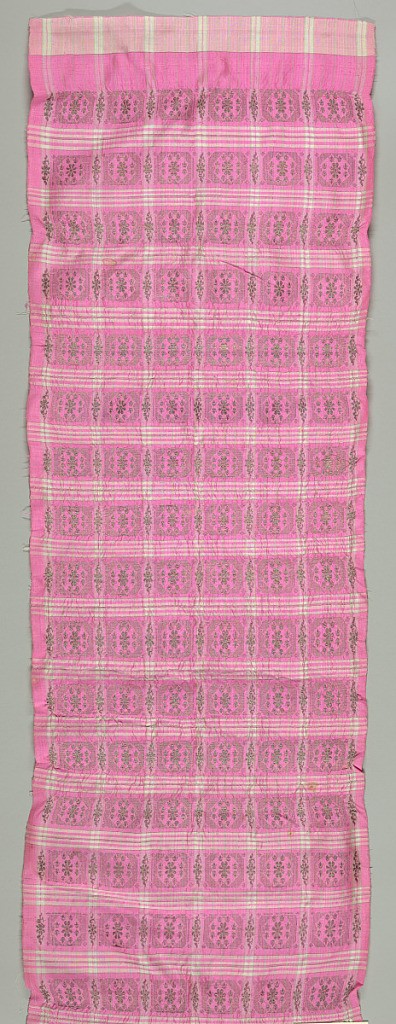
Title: Textile
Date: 19th century
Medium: silk, metallic thread Technique: plain weave with supplementary weft
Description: Pink, white and pale yellow-green plaid with a brocaded design of geometric figures combined with highly stylized floral motifs.